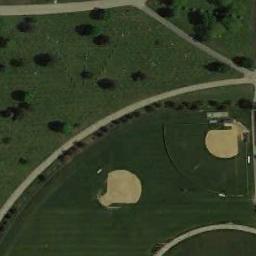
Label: baseball_diamond